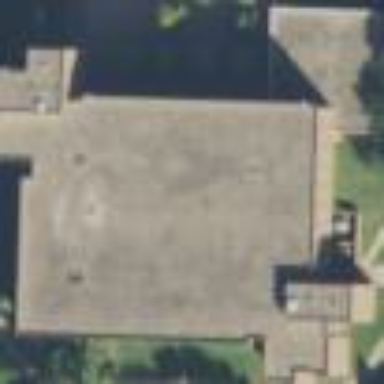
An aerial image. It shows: University building.